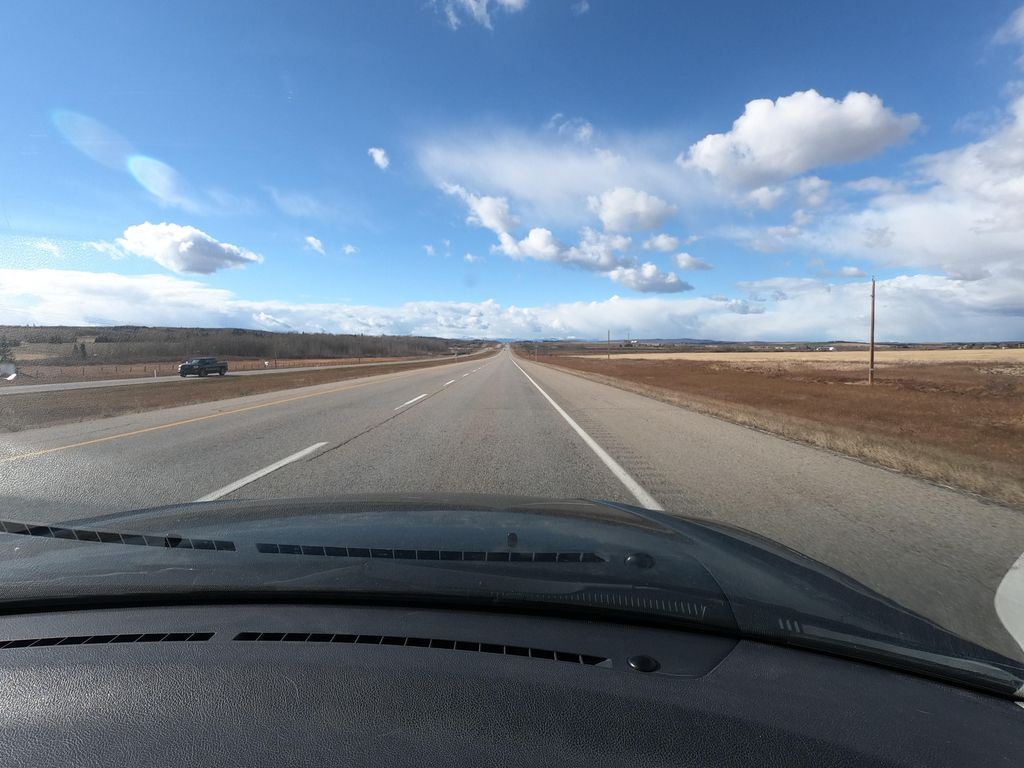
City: calgary